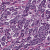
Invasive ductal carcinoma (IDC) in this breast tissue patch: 1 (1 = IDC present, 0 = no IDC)